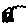
Label: house